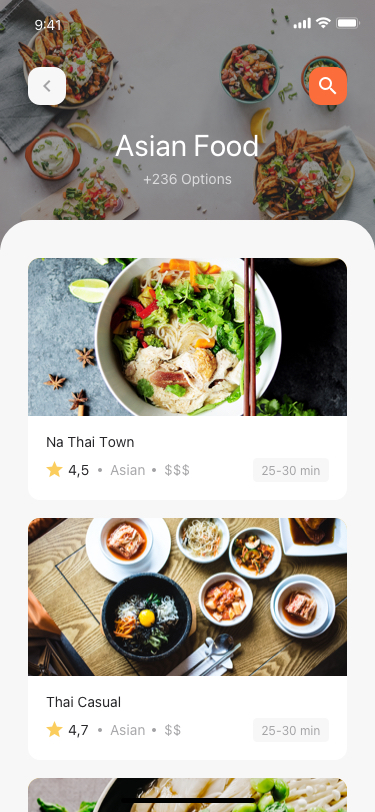
Text in this UI design:
Asian Food
+236 Options